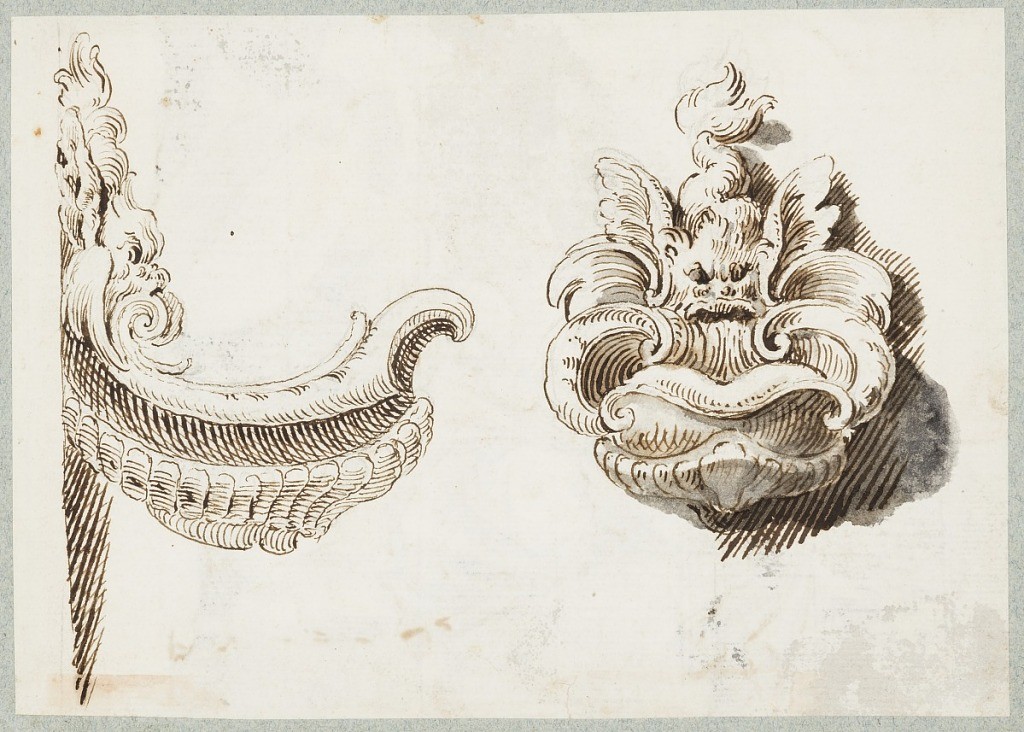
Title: Elevation and Profile of a Wall Fountain
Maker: Gilles-Marie Oppenord, French, 1672–1742
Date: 1692–99
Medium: Pencil, pen and brown ink with grey wash
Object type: Album page
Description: Recto: Horizontal rectangle. A basin in the form of a shell with water issuing from a winged dolphin's head.

Verso: Vertical rectangle. A standing figure seen from the back, his left arm raised, and a seated man holding a shield.

One sheet of paper drawn on recto and verso, mounted onto an album page with window cutout to see verso.